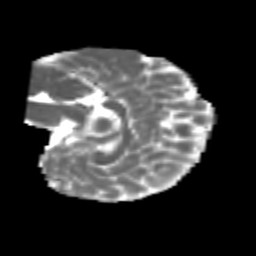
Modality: MD
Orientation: sagittal
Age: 5
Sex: male
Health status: healthy